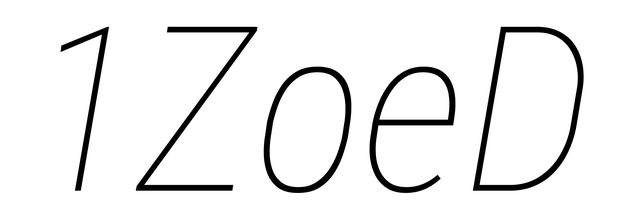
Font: Roboto-Italic_Condensed_Thin_Italic